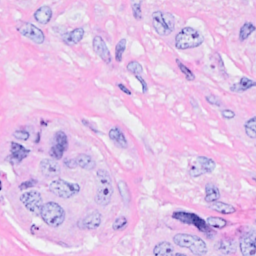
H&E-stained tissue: Breast